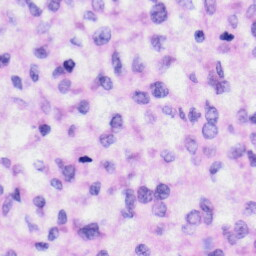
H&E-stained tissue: Liver